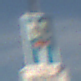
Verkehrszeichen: SackgasseRadverkehrDurchlaessig
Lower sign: HinweisGeaenderteVorfahrtVerkehrsfuehrungVerkehrsregelung3
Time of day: MorningAfternoon
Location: Outdoor (Nature)
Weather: PartlyCloudy
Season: NotSpecified
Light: Natural